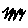
Label: zigzag